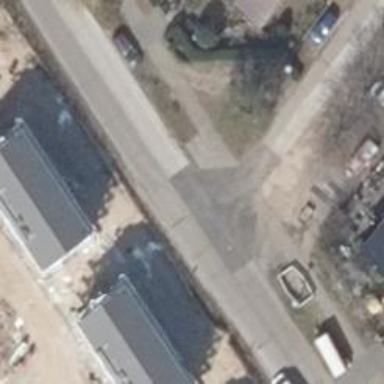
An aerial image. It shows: Residential road with concrete surface.